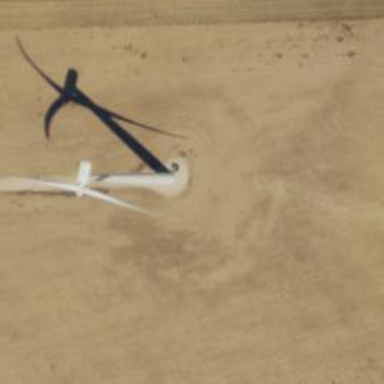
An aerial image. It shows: Wind generator in the form of horizontal axis wind turbine.